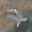
Label: 7